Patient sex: F
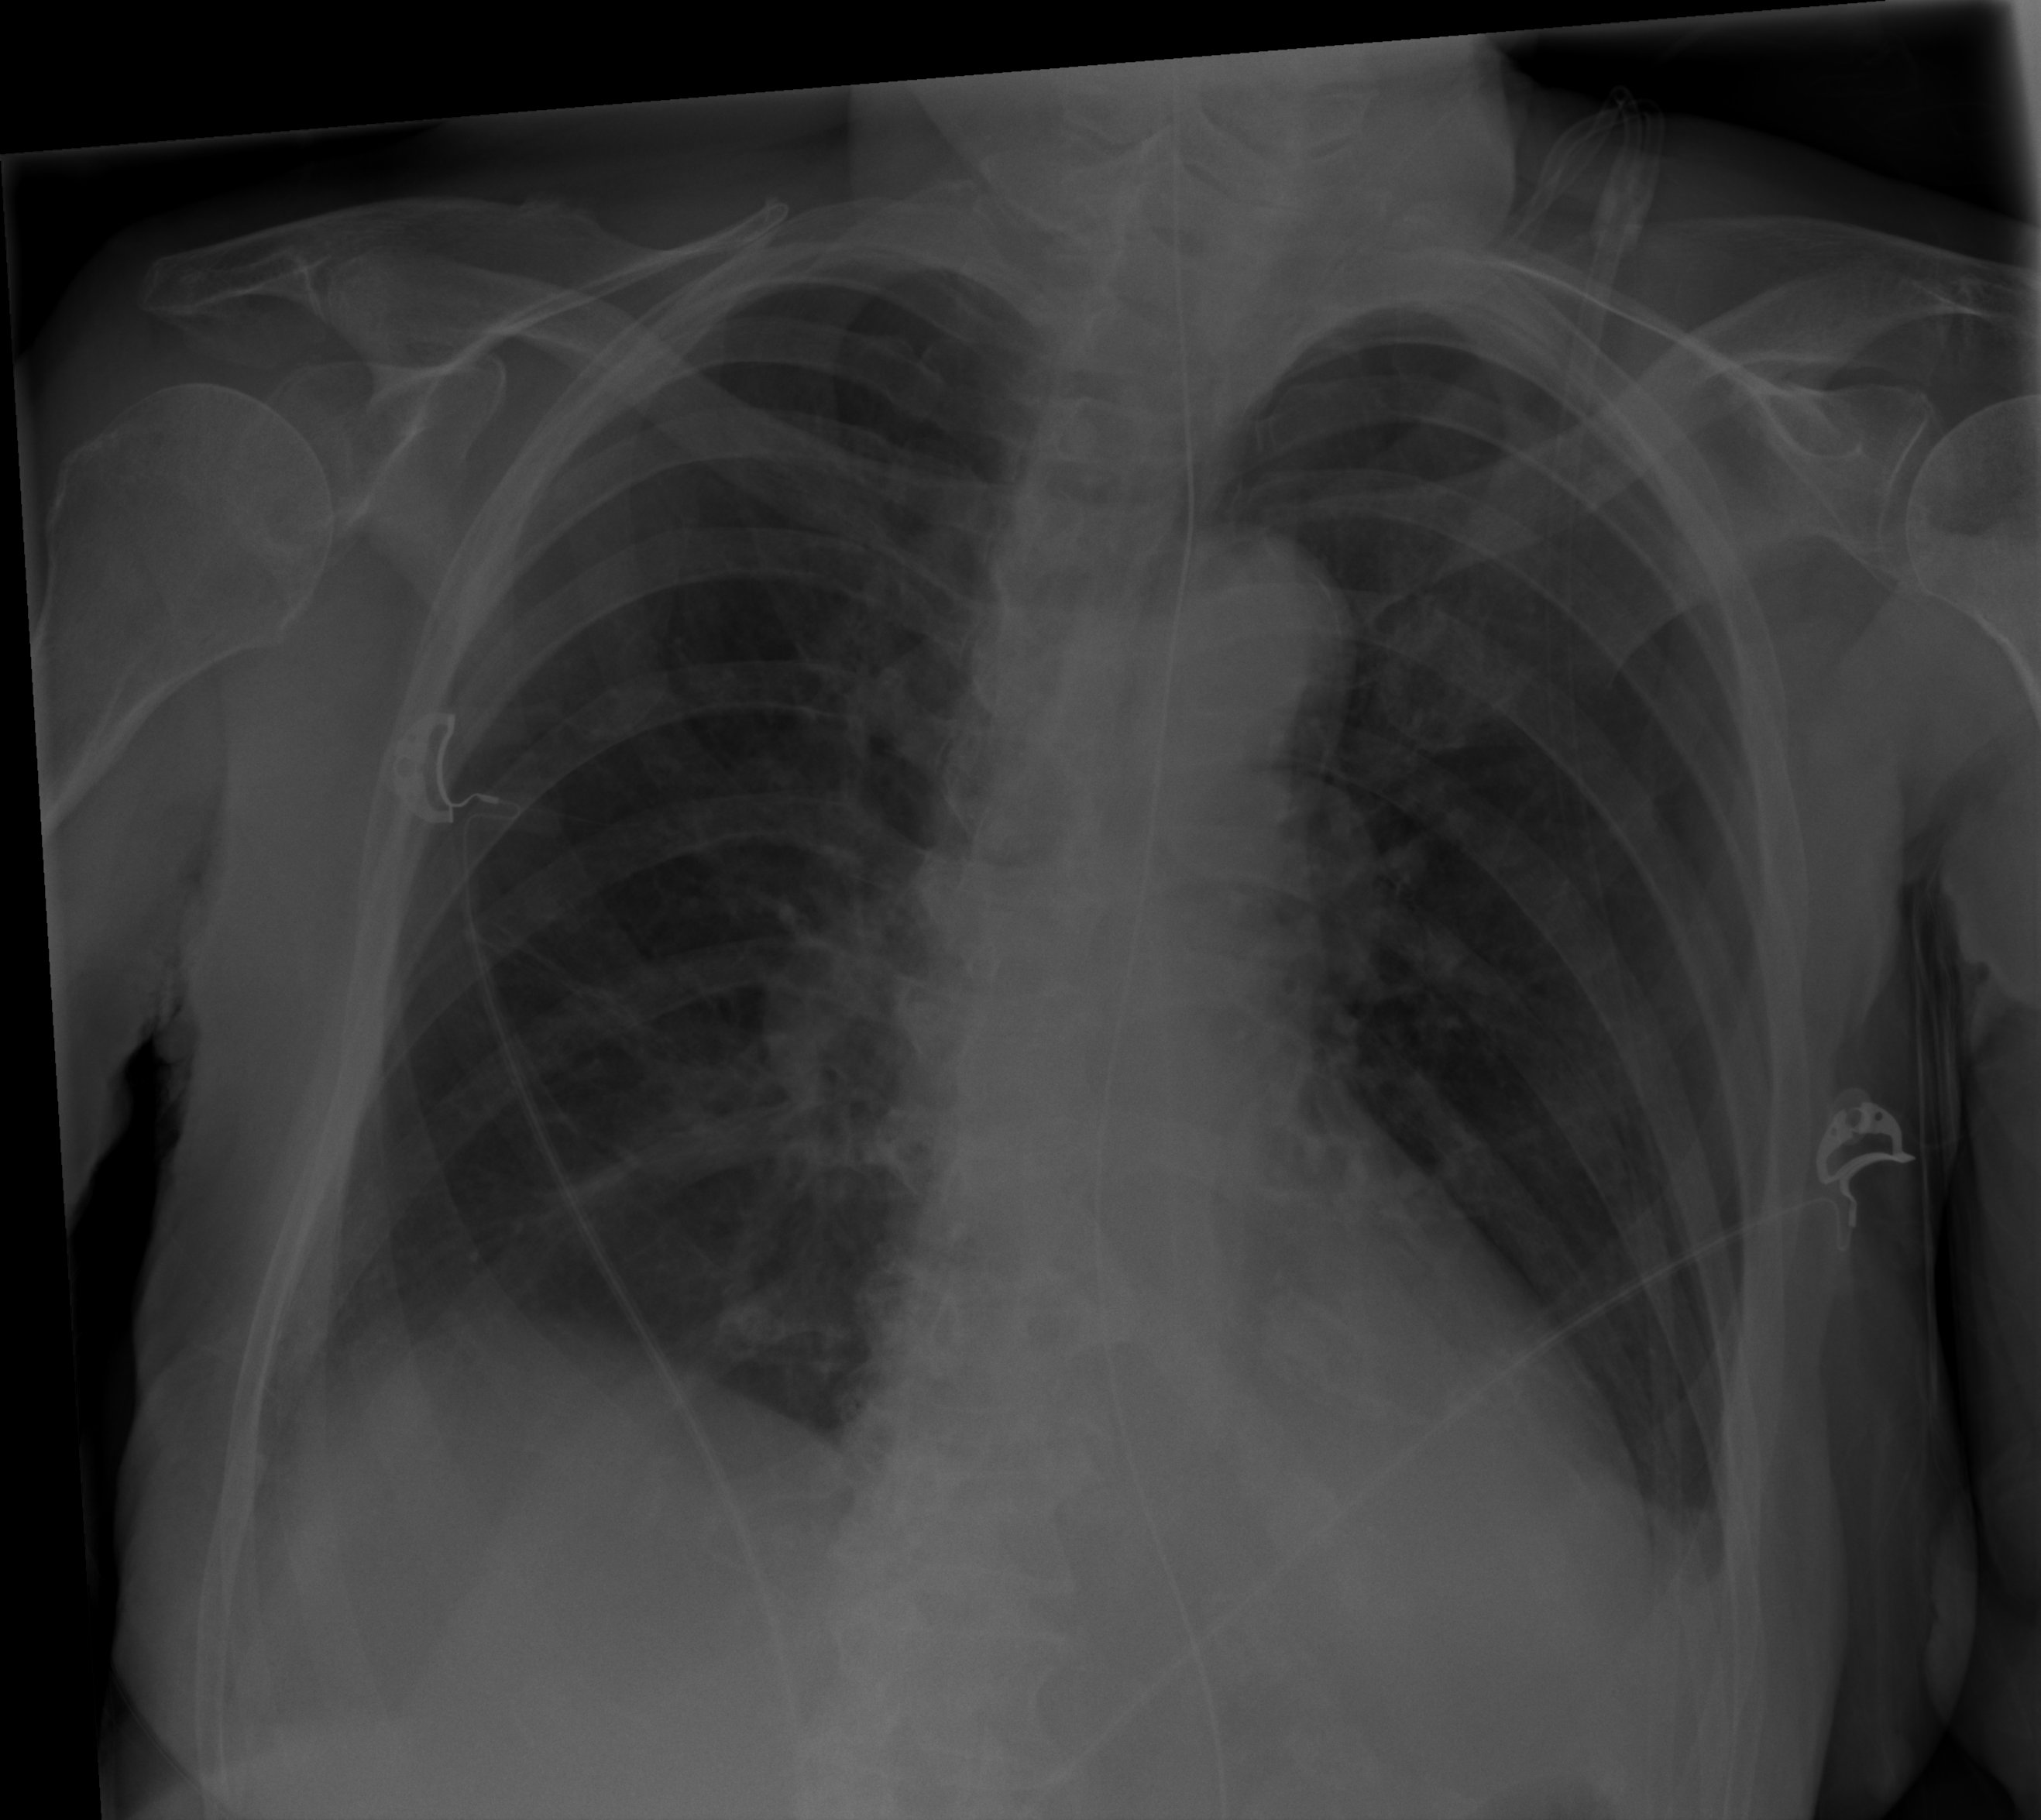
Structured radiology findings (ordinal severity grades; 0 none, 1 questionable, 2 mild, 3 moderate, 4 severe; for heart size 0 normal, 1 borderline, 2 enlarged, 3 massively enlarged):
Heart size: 1
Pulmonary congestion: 0
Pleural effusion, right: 2
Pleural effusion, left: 2
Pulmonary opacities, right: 0
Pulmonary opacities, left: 0
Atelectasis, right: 2
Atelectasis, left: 2